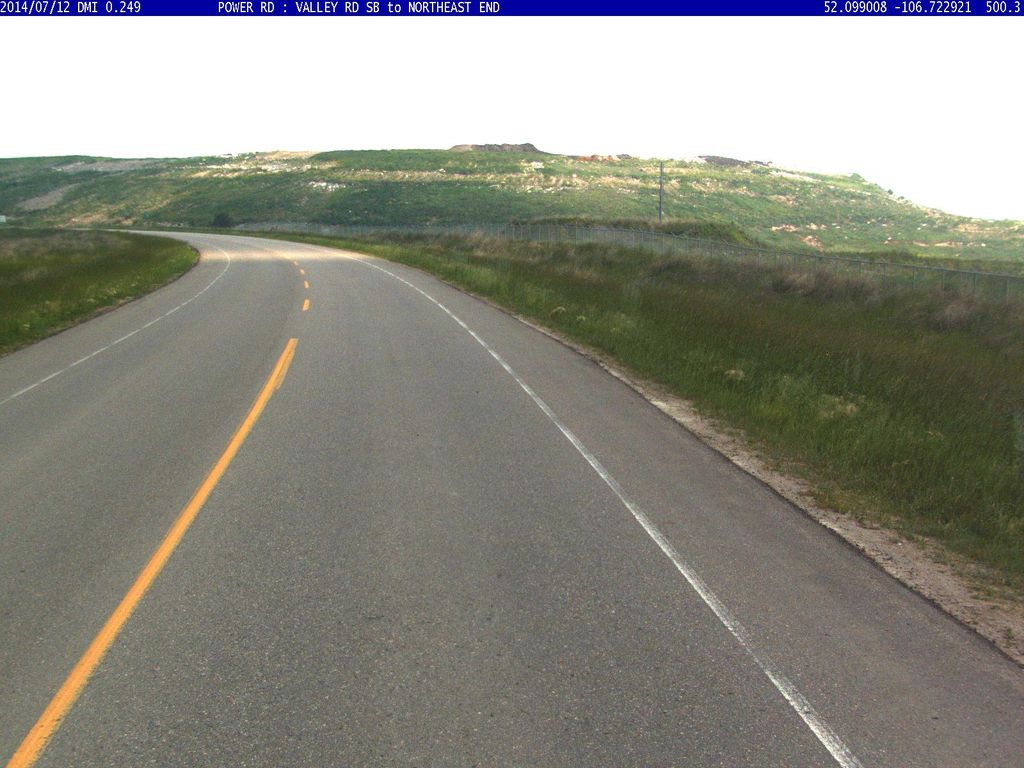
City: saskatoon